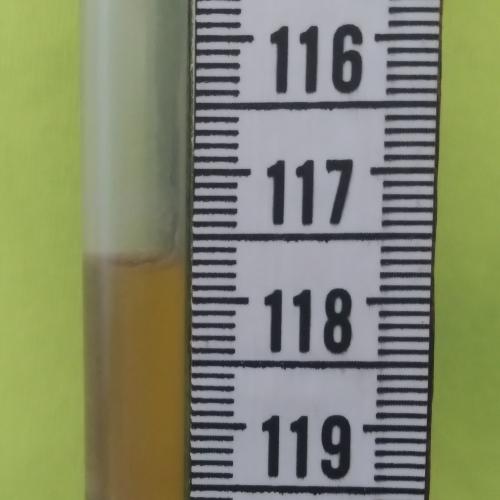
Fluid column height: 117.7 cm